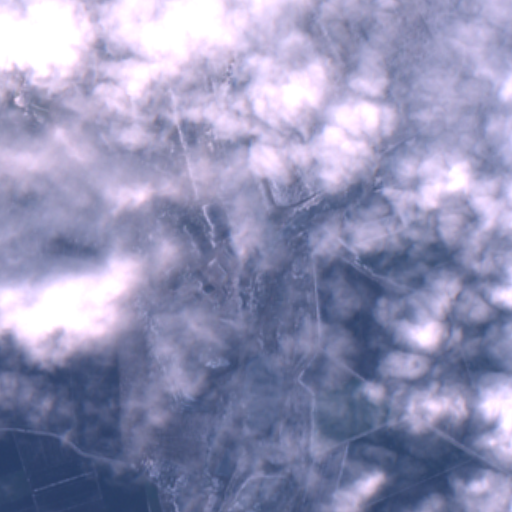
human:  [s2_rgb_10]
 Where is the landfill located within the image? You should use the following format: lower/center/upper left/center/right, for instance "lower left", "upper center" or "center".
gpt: The landfill is located in the lower center of the image.
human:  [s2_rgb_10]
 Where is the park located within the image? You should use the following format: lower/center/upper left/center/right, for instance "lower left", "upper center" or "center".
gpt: The park is located in the upper left of the image.
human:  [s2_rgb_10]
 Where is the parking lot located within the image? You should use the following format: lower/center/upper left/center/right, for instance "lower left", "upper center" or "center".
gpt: The parking lot is located in the upper left of the image.
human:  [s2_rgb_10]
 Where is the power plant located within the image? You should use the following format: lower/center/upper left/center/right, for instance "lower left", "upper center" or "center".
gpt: There is no power plant in the image.